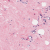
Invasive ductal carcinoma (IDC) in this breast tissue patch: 0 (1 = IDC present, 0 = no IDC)